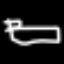
Label: bed